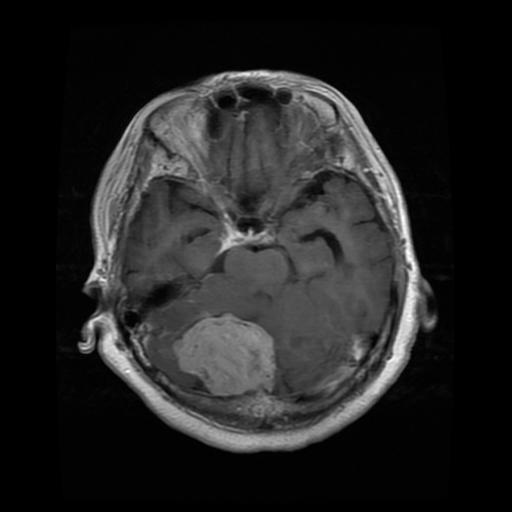
Label: meningioma